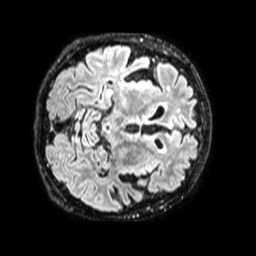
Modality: FLAIR
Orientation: axial
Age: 72
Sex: male
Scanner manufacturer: philips
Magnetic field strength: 1.5 T
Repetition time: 4.8 s
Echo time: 0.3438 s